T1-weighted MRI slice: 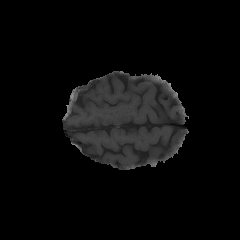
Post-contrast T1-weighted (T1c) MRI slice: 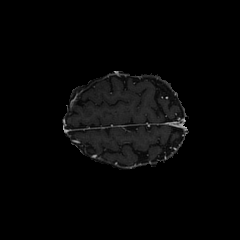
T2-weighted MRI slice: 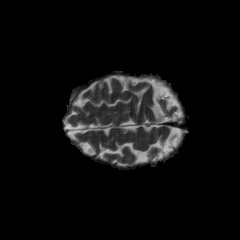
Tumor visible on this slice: no